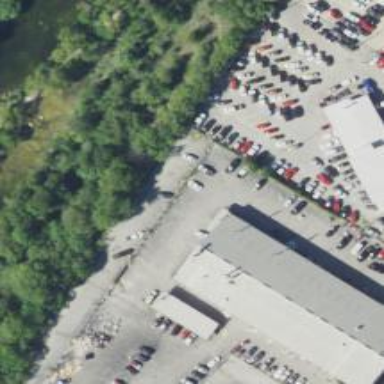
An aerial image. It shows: Building used as car repair shop.